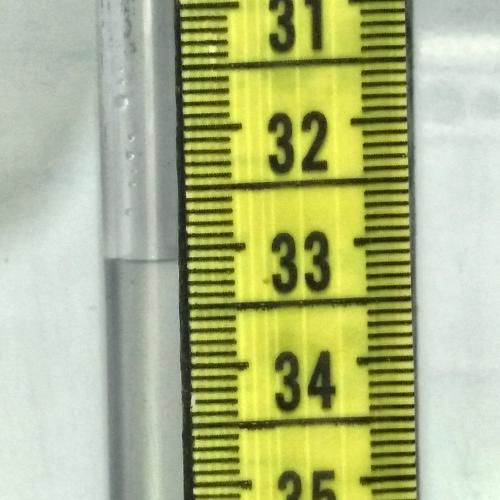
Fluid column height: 33.1 cm